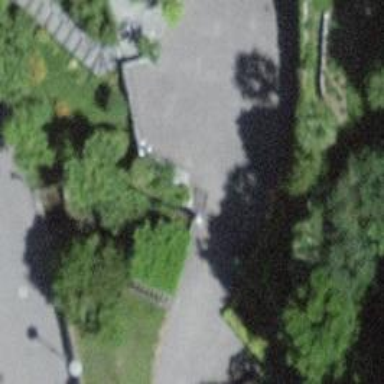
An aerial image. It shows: Gate.